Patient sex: M
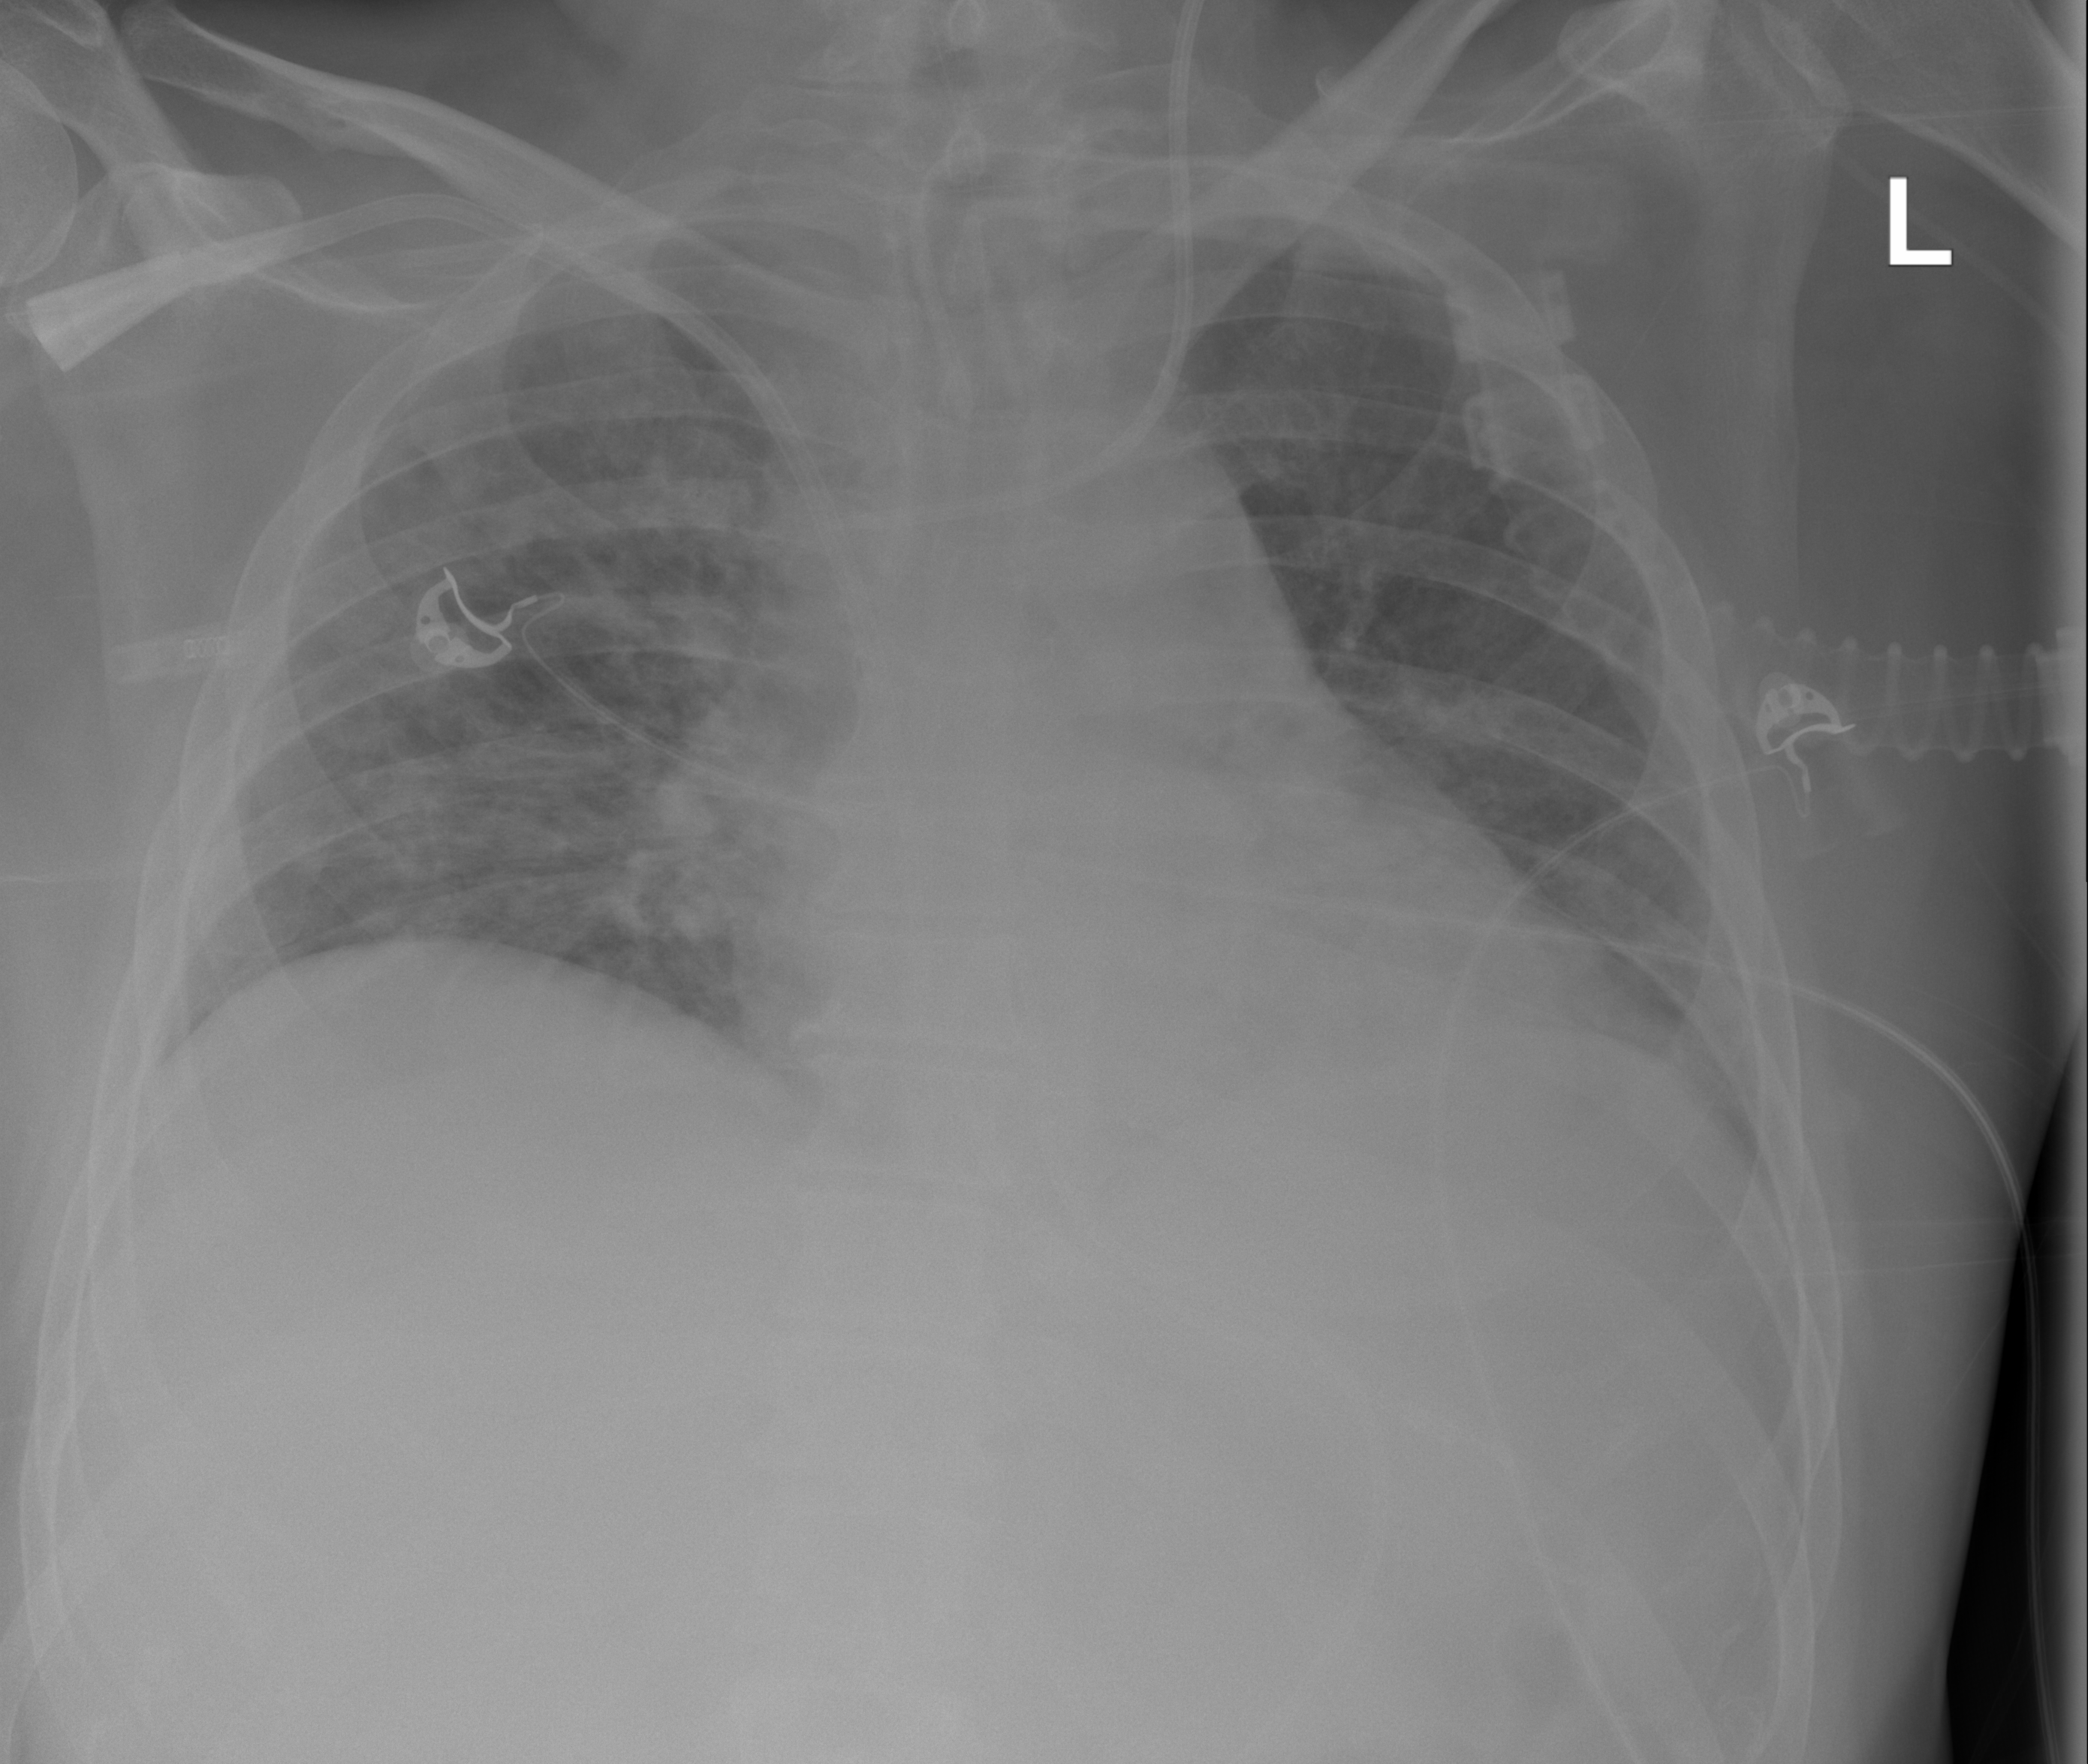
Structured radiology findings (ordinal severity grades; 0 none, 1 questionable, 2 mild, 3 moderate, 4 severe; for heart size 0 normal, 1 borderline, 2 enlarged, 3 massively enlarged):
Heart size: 0
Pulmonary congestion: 0
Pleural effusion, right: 0
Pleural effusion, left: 0
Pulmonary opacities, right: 2
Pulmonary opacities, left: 2
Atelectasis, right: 0
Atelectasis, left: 0